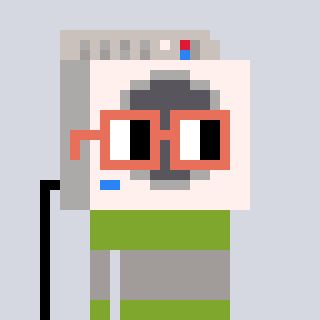
a pixel art character with square orange glasses, a washing machine-shaped head and a slimegreen-colored body on a cool background